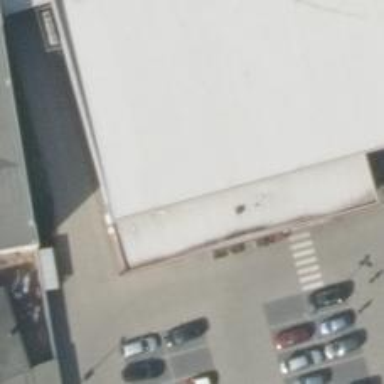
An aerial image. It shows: Bakery.